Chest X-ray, PA view. Patient: 38 years old, sex M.
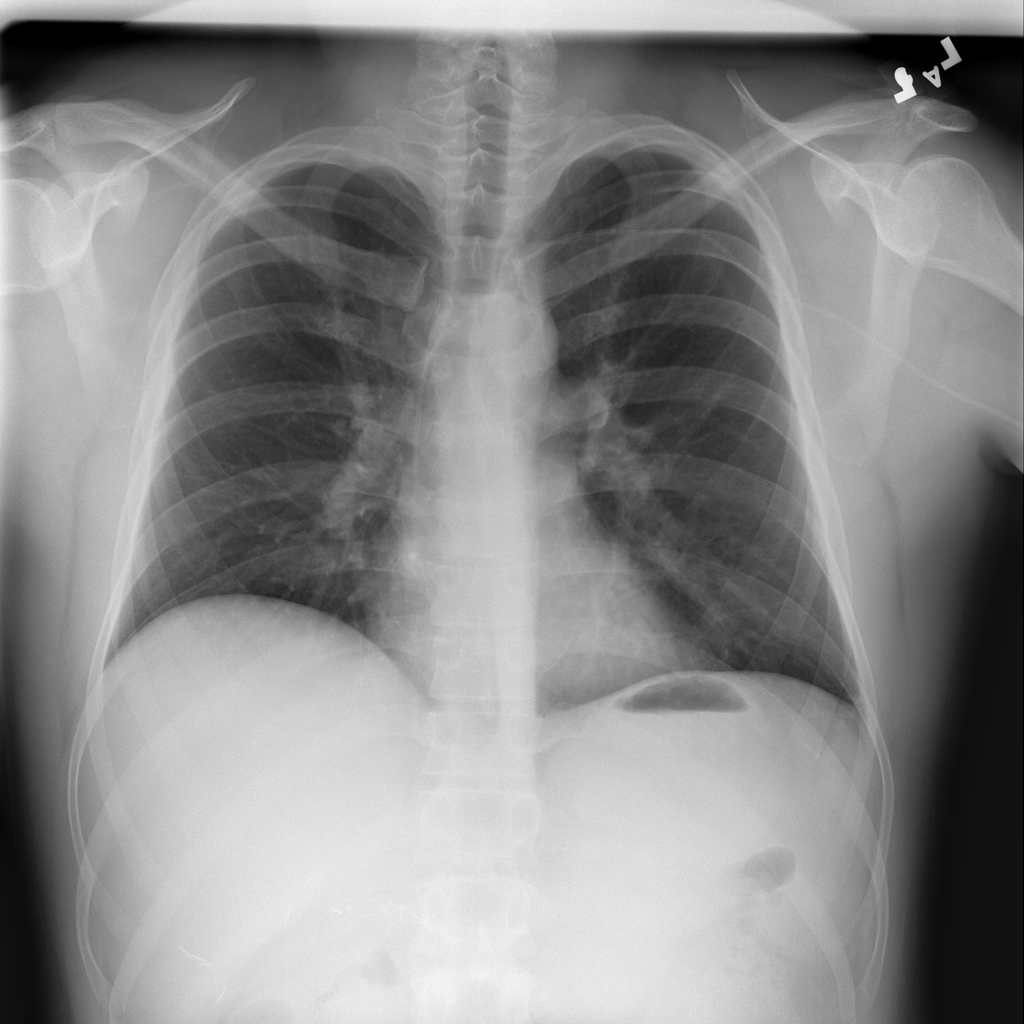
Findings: Atelectasis, Pneumonia